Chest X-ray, PA view. Patient: 32 years old, sex M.
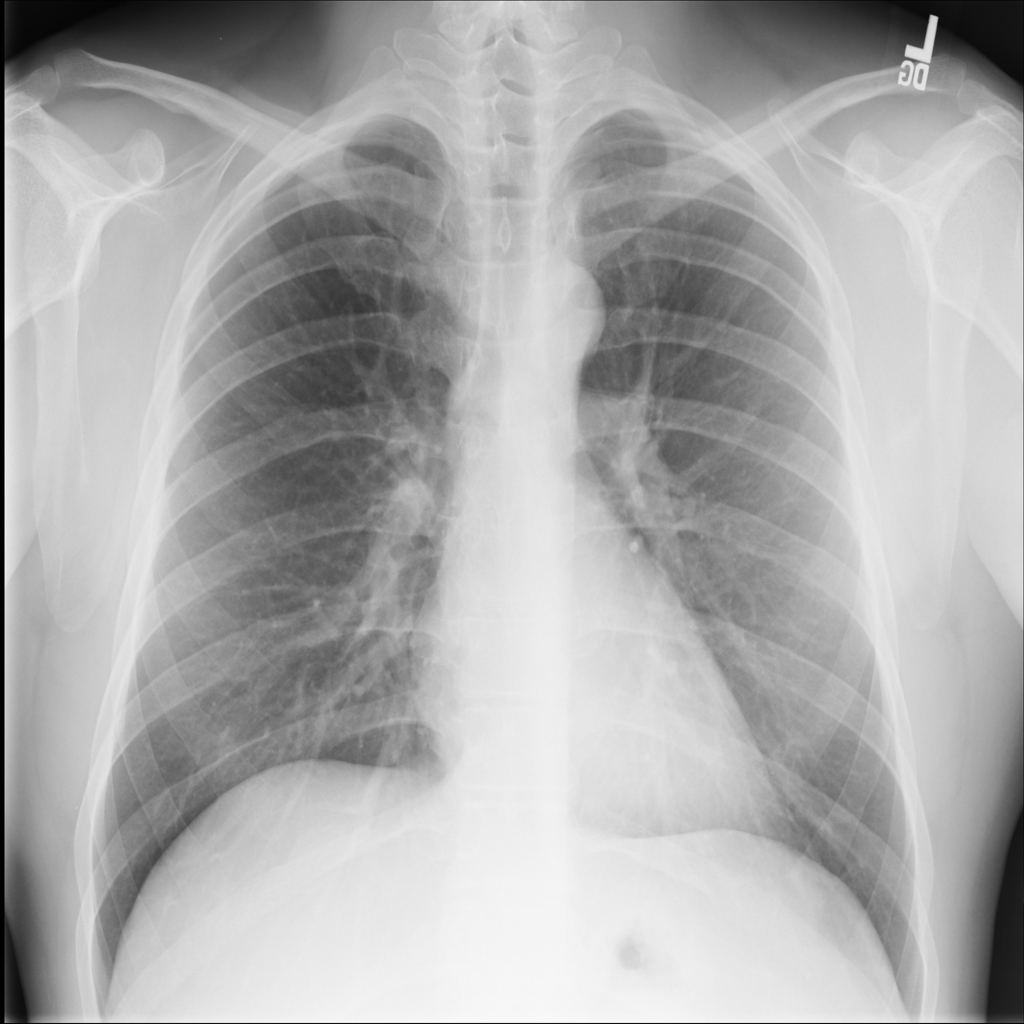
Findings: No Finding